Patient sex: F
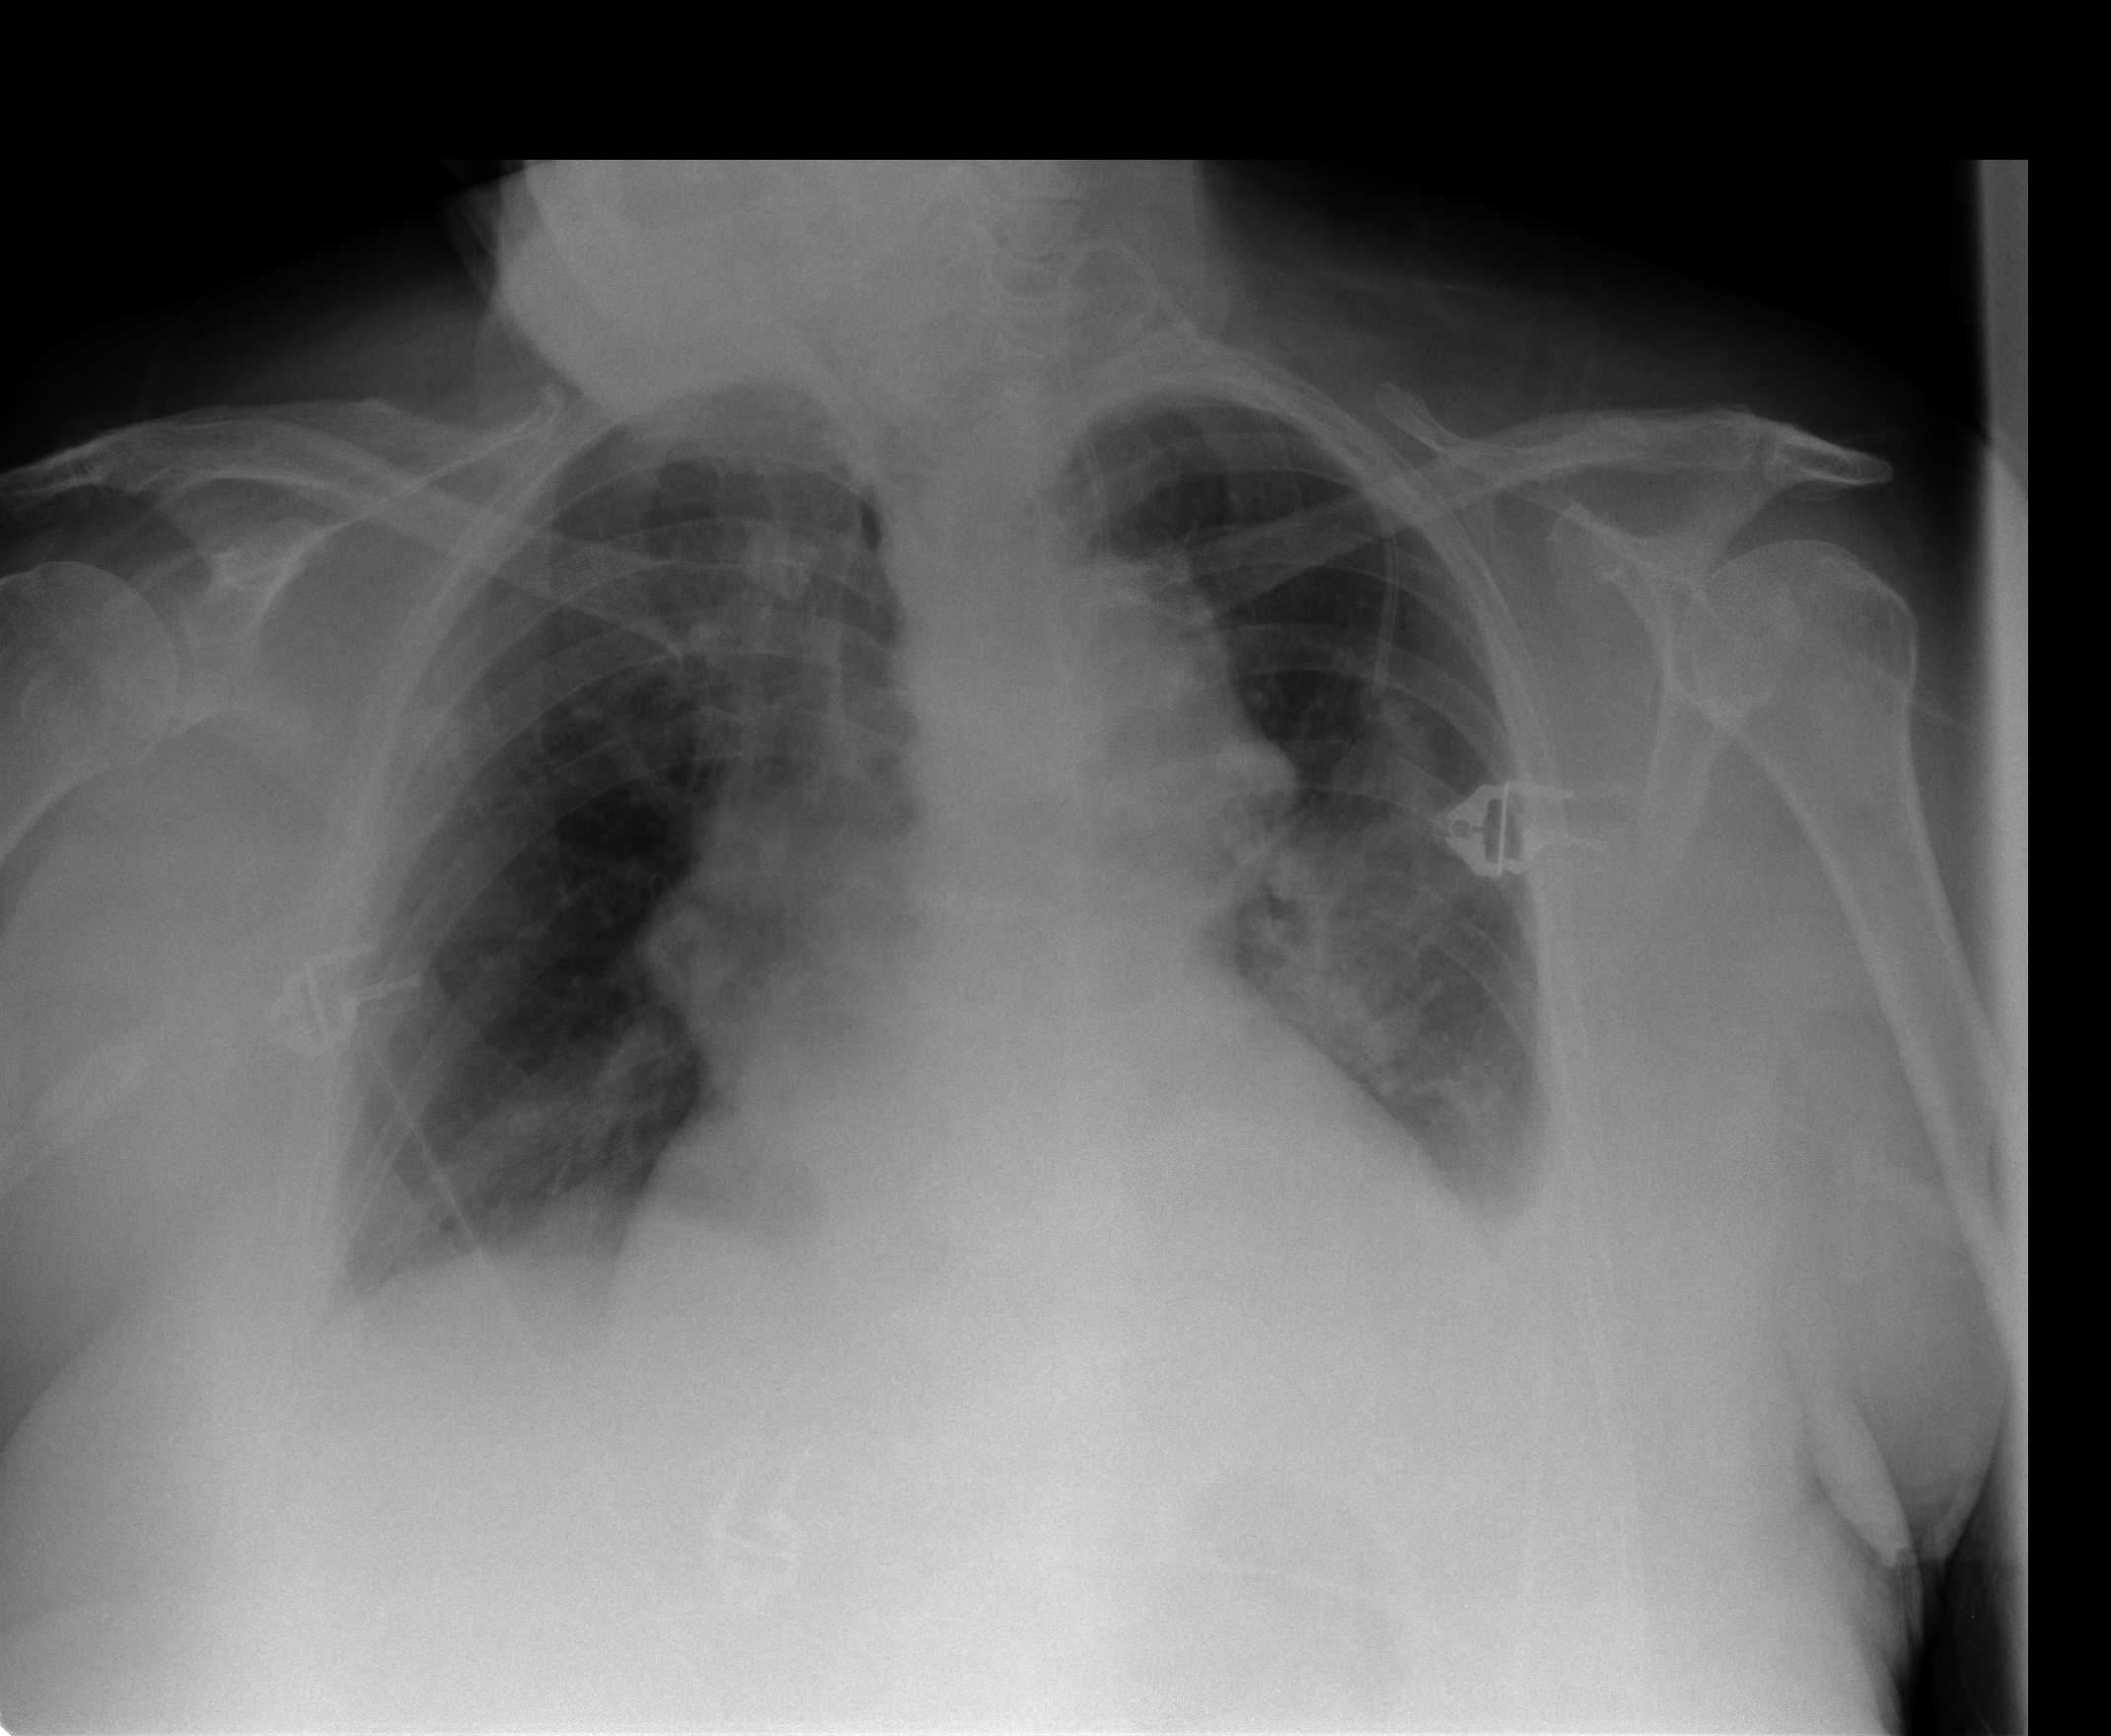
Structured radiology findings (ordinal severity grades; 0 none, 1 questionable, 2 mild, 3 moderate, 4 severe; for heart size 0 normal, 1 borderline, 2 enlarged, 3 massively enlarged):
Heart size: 3
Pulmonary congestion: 2
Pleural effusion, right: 2
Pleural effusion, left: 2
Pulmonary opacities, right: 0
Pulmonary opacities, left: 2
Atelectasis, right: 2
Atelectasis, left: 2